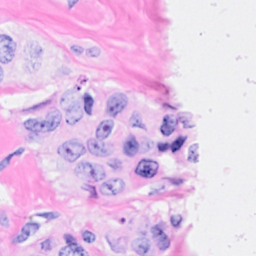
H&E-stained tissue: Breast